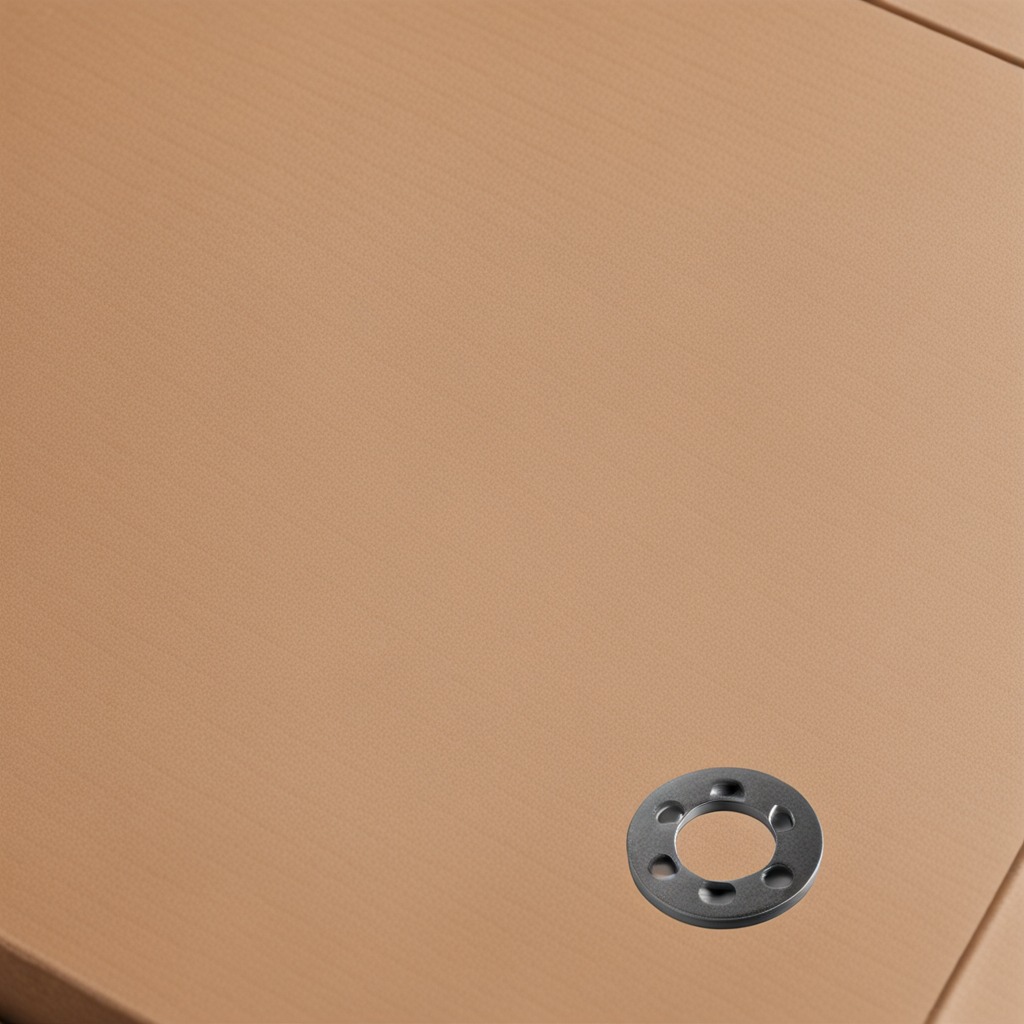
A flat metal washer is lying on the cardboard box surface.